Here is the wavelet time-frequency representation (scalogram) of a rolling-element bearing's vibration measurement. Based on the visible evidence, which condition applies: normal, inner_race, outer_race, ball?
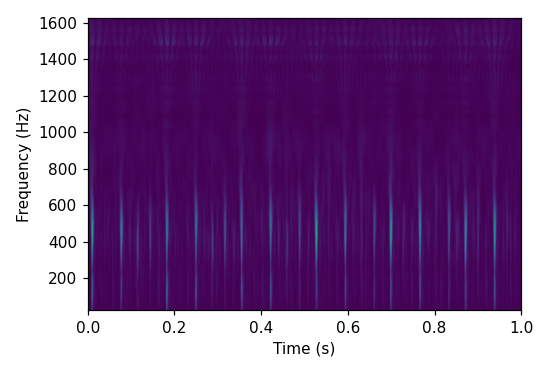
Answer: outer_race